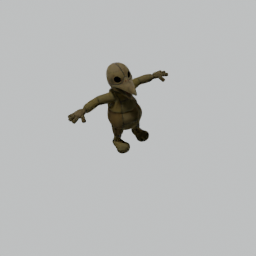
Label: animals